Два корабля движутся с постоянными и одинаковыми по модулю скоростями $v_1 = v_2 = v$. В некоторый момент расстояние между ними оказалось равным $L$, а их взаимное расположение таким, как показано на рисунке.
Определите минимальное расстояние между кораблями при их последующем движении.
Найдите время $\tau$, через которое корабли окажутся на минимальном расстоянии друг от друга.
В момент, когда корабль $B$ пересекает линию движения корабля $A$, от борта корабля $A$ отправляется катер, который должен доставить на корабль $B$ пакет с важным сообщением. Определите, через какое минимальное время $\Delta t$ после отправки катера пакет будет доставлен на борт корабля $B$, если скорость $u$ катера также равна $v$.
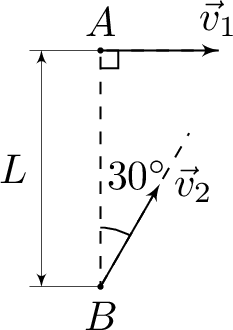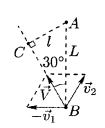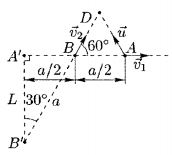
Определите минимальное расстояние между кораблями при их последующем движении.
Решение: Для ответа на первый вопрос удобно выбрать систему отсчёта, связанную с одним из кораблей (например $A$). На рисунке ниже изображён вектор $\vec V$ относительной скорости корабля.  Так как по условию $v_{1}=v_{2}=v$, из рисунка следует, что относительная скорость $\vec V$ направлена под углом $30^\circ$ к линии, соединяющей корабли, и равна по модулю $v$. Для определения минимального расстояния между кораблями нужно опустить перпендикуляр из точки $A$ на направление относительной скорости. Минимальное расстояние между кораблями при их дальнейшем движении есть длина $l=AC=L \sin 30^\circ = l/2$ опущенного перпендикуляра.
Ответ: $$ l=L / 2. $$

Найдите время $\tau$, через которое корабли окажутся на минимальном расстоянии друг от друга.
Решение: Двигаясь с относительной скоростью $V=v$, корабль $B$ окажется на минимальном расстоянии от корабля $A$ через время: $$ \tau=\frac{L \cos 30^\circ}{v}=\frac{\sqrt 3}{2} \frac{L}{v}. $$
Ответ: $$ \tau=\frac{\sqrt{3}}{2} \frac{L}{v}. $$

В момент, когда корабль $B$ пересекает линию движения корабля $A$, от борта корабля $A$ отправляется катер, который должен доставить на корабль $B$ пакет с важным сообщением.  Определите, через какое минимальное время $\Delta t$ после отправки катера пакет будет доставлен на борт корабля $B$, если скорость $u$ катера также равна $v$.
Решение: Для ответа на третий вопрос изобразим относительное положение кораблей на море в тот момент, когда корабль $B$ пересекает линию движения корабля $A$ (см. рисунок ниже).  На этом рисунке точки $A^{'}$ и $B^{'}$ обозначают положения кораблей в начальный момент времени. Так как скорости кораблей и катера по модулю одинаковы, а угол между скоростями $\vec v_{1}$ и $\vec v_{2}$ равен $60^\circ$, точка $D$ встречи катера с кораблём $B$ должна лежать в вершине равностороннего треугольника. Значит, $v \Delta t=a/2$, где $a$ — гипотенуза $\triangle A^{'}B^{'}B$, равная $2L/\sqrt3$. Отсюда находим $\Delta t$: $$ \Delta t=\frac{a}{2v}=\frac{1}{\sqrt3} \frac{L}{v}. $$
Ответ: $$ \Delta t=\frac{1}{\sqrt{3}} \frac{L}{v}. $$
Темы:
T, Механика, Кинематика, Сложение скоростей, Всероссийские